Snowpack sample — Buffalo Mountain, Silverthorne, Colorado, USA (1/25/25, 10:11 AM MST)
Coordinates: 39.6222, -106.1139
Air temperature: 22 °F
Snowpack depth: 110 cm
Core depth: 30 cm
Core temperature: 42.8 °F
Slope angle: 12°, slope face: 102°
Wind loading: high
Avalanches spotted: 0
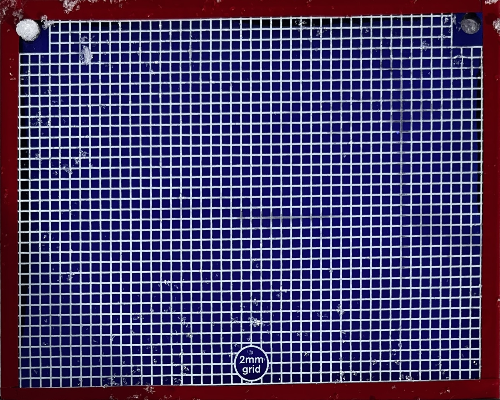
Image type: profile
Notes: No avalanches nearby, collected on the outskirts of a fire break 15 meters from the treeline, on way to Buffalo and Red Mountain